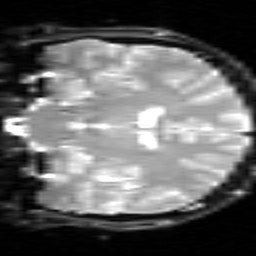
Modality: inplaneT2
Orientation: coronal
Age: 38
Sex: male